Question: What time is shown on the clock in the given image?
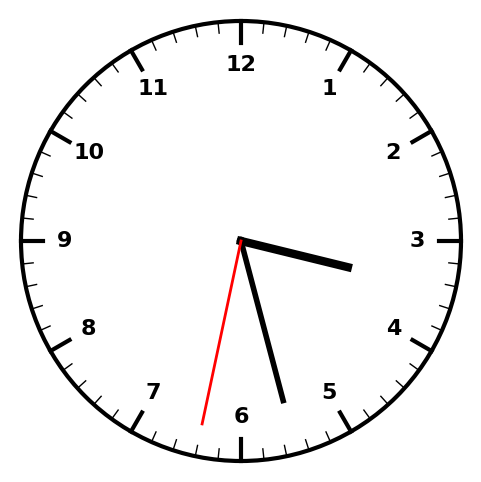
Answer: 03:27:32